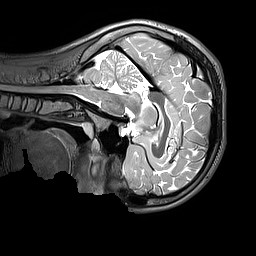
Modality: T2w
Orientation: sagittal
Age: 11
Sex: male
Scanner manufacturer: siemens
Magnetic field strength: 3 T
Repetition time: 3.2 s
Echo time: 0.408 s